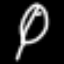
Label: leaf